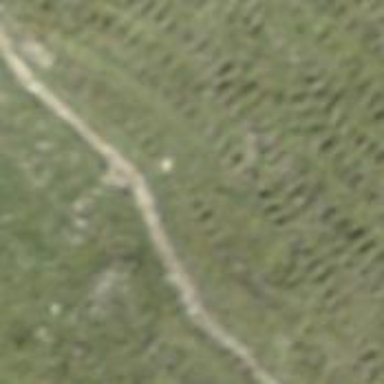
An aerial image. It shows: Ground path.